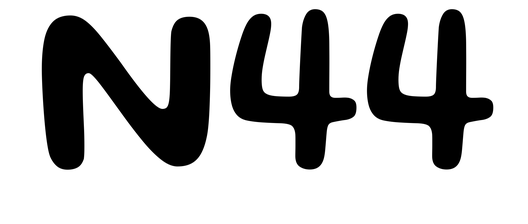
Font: Gluten_Medium